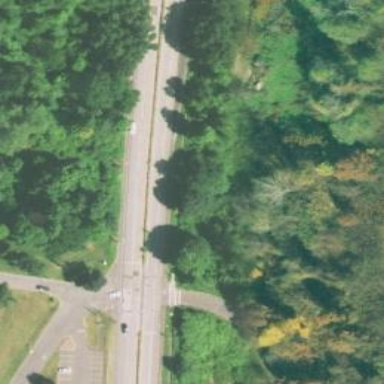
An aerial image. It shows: Primary highway with dual carriageway.